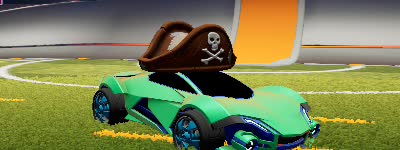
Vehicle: werewolf